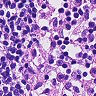
Metastatic tissue present: no